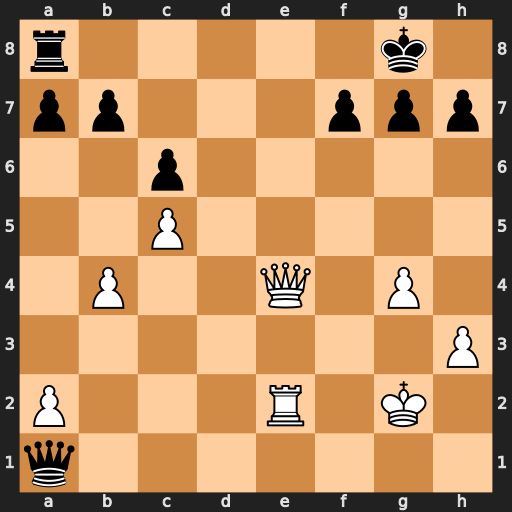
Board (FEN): r5k1/pp3ppp/2p5/2P5/1P2Q1P1/7P/P3R1K1/q7
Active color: w
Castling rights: -
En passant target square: -
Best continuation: Qe8+ Rxe8 Rxe8#